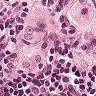
Metastatic tissue present: yes